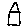
Label: house